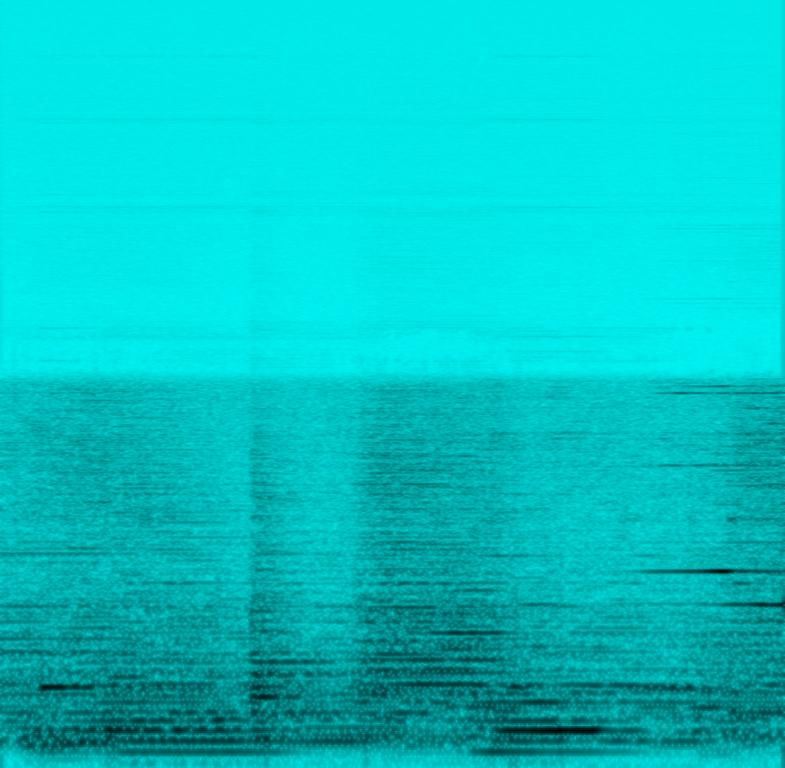
The low quality recording features an ambient scraping synth lead playing. It sounds muddy, muffled, but also spacey and the recording is noisy and in mono.